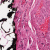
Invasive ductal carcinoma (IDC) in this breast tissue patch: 0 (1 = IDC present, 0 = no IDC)